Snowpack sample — Buffalo Mountain, Silverthorne, Colorado, USA (1/25/25, 10:11 AM MST)
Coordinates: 39.6222, -106.1139
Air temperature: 22 °F
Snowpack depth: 110 cm
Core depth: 30 cm
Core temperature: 42.8 °F
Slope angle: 12°, slope face: 102°
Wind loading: high
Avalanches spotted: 0
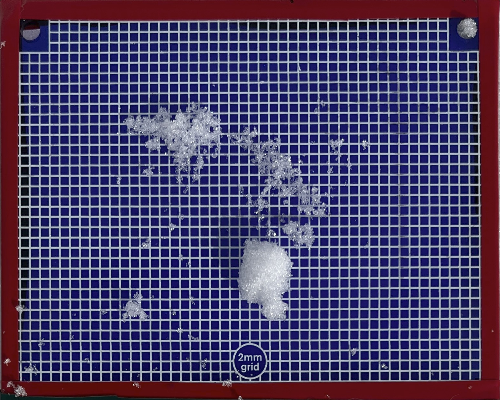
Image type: profile
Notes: No avalanches nearby, collected on the outskirts of a fire break 15 meters from the treeline, on way to Buffalo and Red Mountain